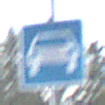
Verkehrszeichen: Kraftfahrstrasse
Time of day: Midday
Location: Outdoor (Suburban)
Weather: PartlyCloudy
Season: NotSpecified
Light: Natural